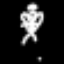
Label: angel